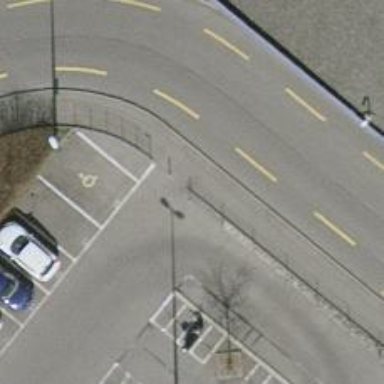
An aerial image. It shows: Lift gate barrier.